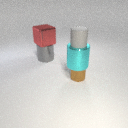
small brown metal cylinder to the right of large gray metal cylinder